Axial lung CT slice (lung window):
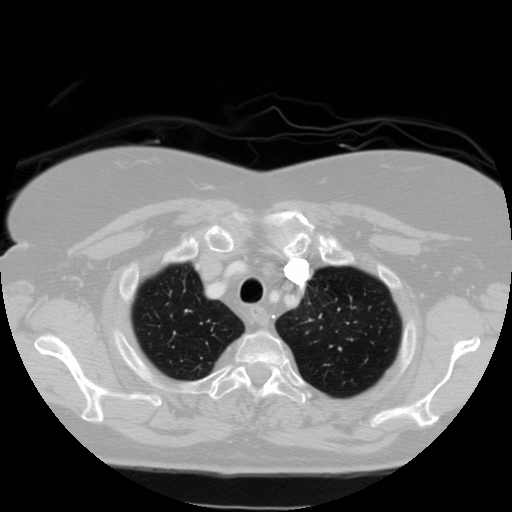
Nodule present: no